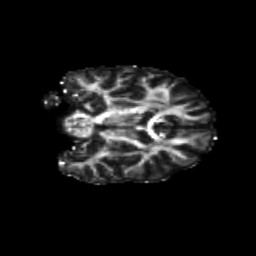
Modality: FA
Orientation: coronal
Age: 8
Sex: female
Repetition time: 9.512 s
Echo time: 0.089 s